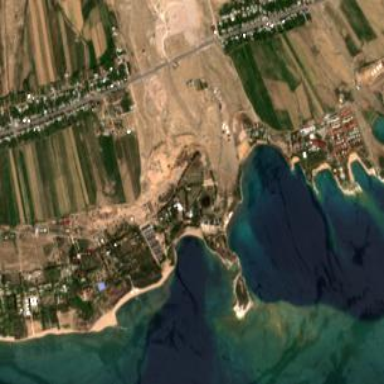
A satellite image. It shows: Residential area with beach resort. The resort is part of the leisure land use.